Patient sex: F
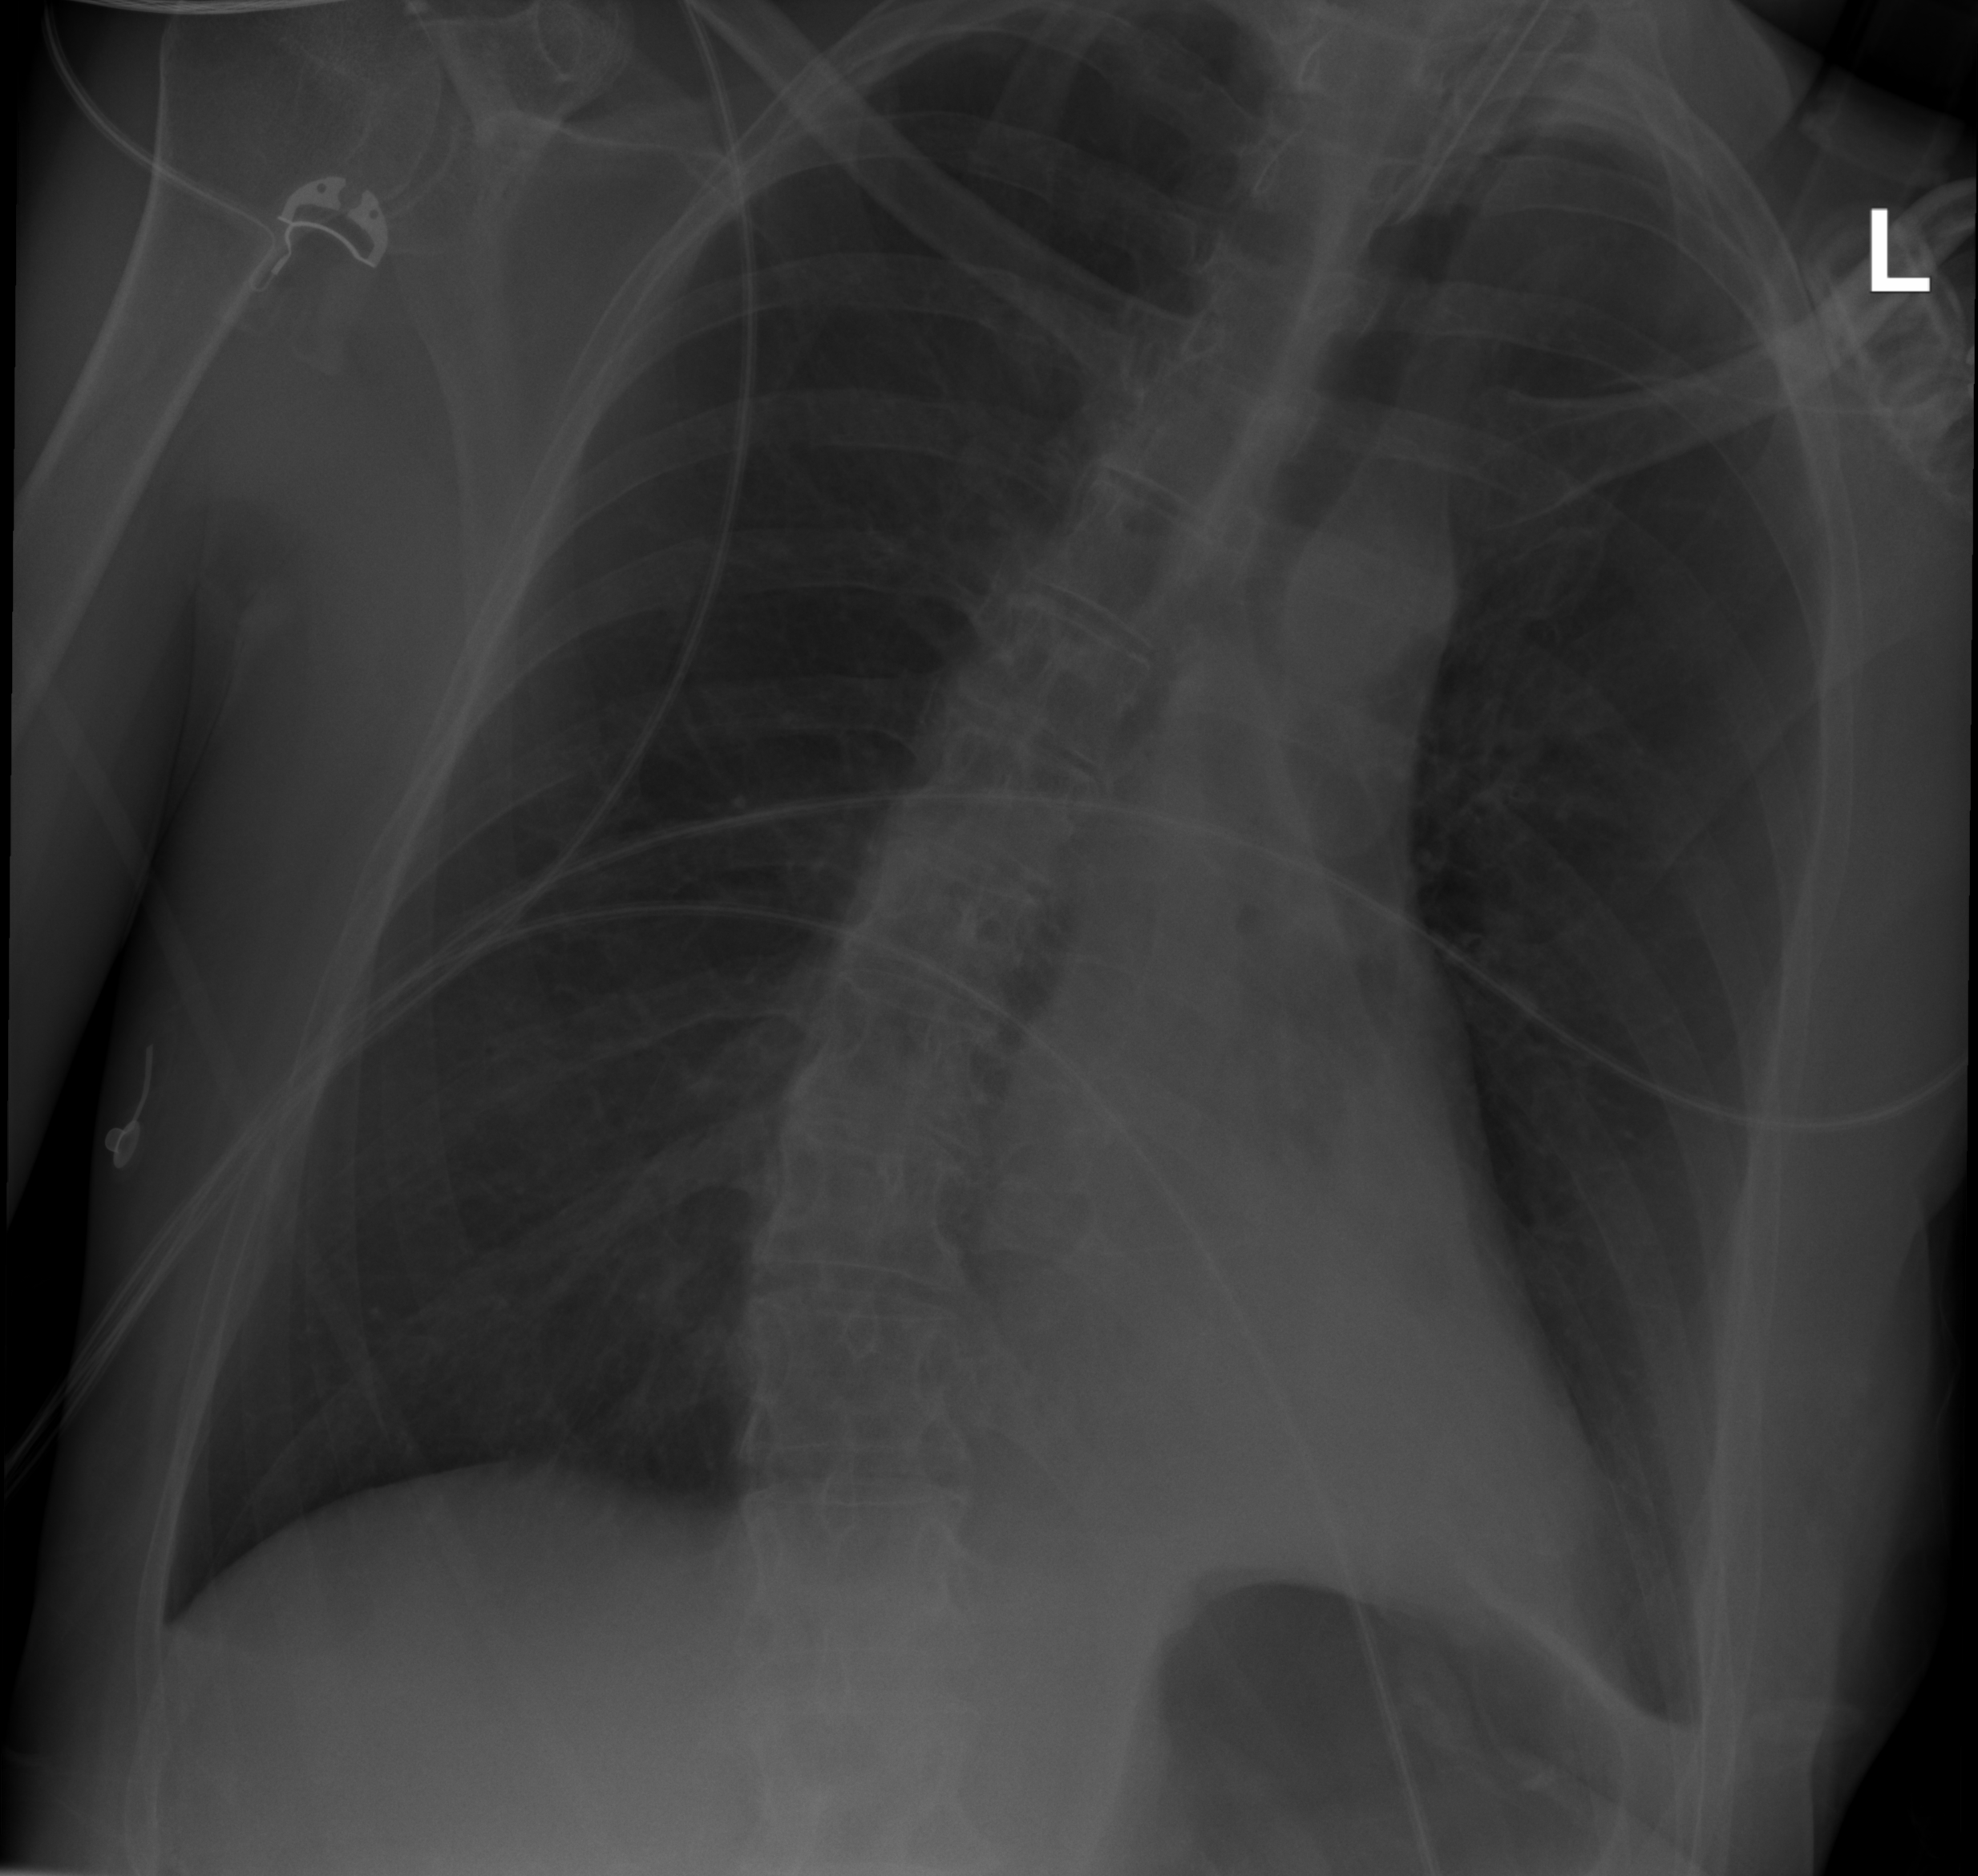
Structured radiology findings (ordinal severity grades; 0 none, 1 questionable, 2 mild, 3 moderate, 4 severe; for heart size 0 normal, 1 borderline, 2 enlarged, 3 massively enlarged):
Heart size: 0
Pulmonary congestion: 0
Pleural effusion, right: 0
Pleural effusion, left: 2
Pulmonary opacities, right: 0
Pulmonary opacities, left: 0
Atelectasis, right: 2
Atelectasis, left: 3